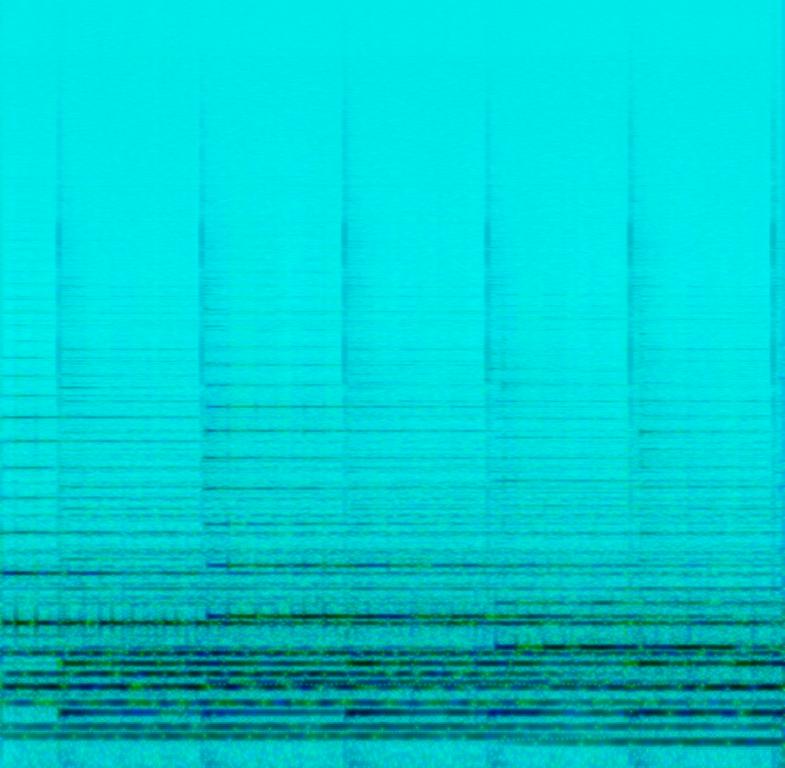
The song is an instrumental. The song is medium tempo, with a keyboard accompaniment and string pad section. The song is emotional and passionate. The song is a movie soundtrack with poor audio quality.